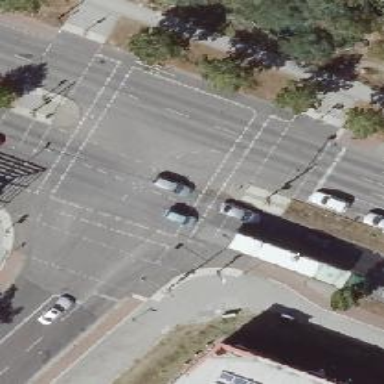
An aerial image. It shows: Asphalt cycleway with separate sidewalk. The cycleway has crossing with traffic signals.